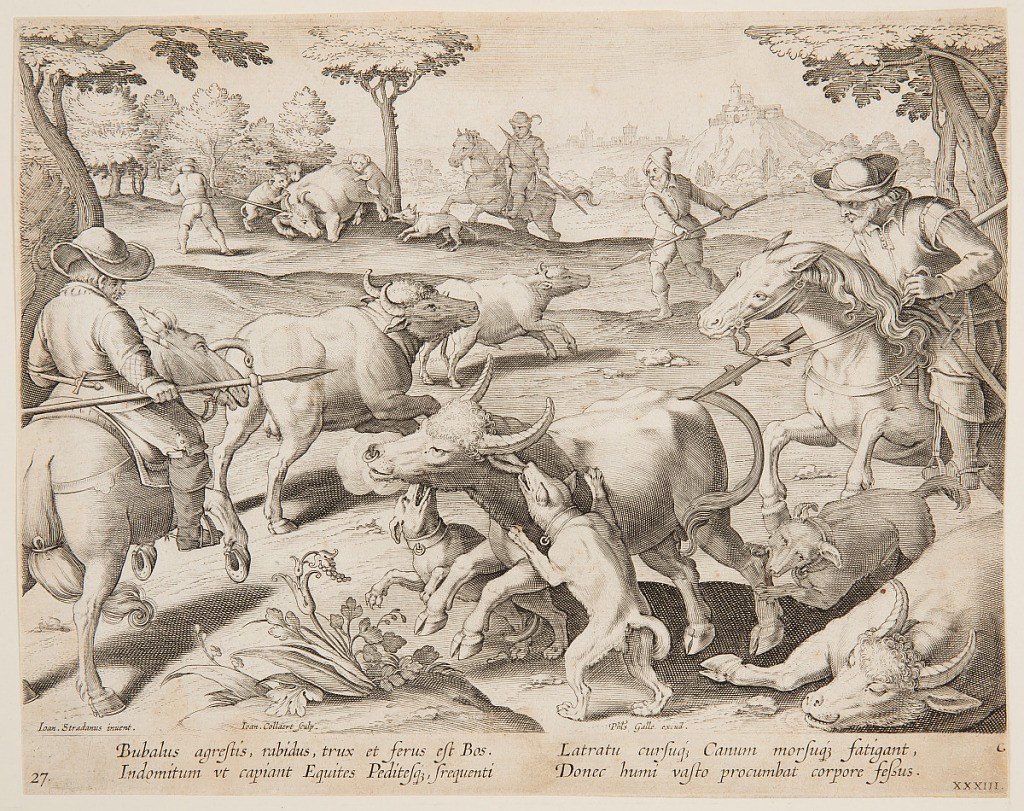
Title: Buffalo Hunt, plate 27 in the Venationes Ferarum, Avium, Piscium series
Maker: Jan van der Straet, called Stradanus, Flemish, 1523–1605
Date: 1596
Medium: Engraving on paper
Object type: Print
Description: Horizontal rectangle. Hunters on horseback and on foot, armed with spears, have surrounded a group of oxen. The hunters' dogs attack one animal, foreground. At lower left: "Ioan Stradanus invent. Ioan. Collaert Sculp." At right: "Phls. Galle excud." Below: "BUBALUS AGRESTIS, RABIDUS, TRUX ET FERUS EST BOS..."